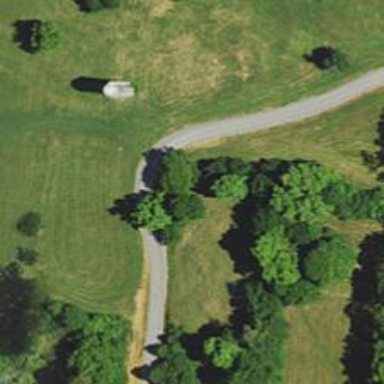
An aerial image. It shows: Disc golf hole.